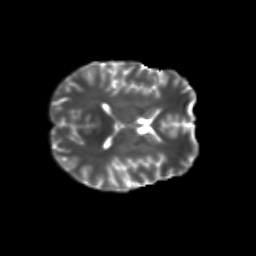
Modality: T2w
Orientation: axial
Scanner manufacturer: siemens
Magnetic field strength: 3 T
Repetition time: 9.2 s
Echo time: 0.084 s